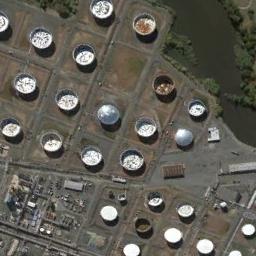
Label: storage_tank